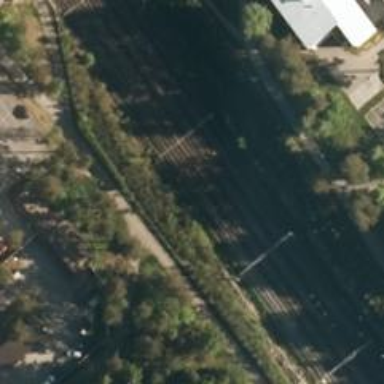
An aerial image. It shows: Railway signal.